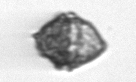
Label: Kryptoperidinium_triquetrum